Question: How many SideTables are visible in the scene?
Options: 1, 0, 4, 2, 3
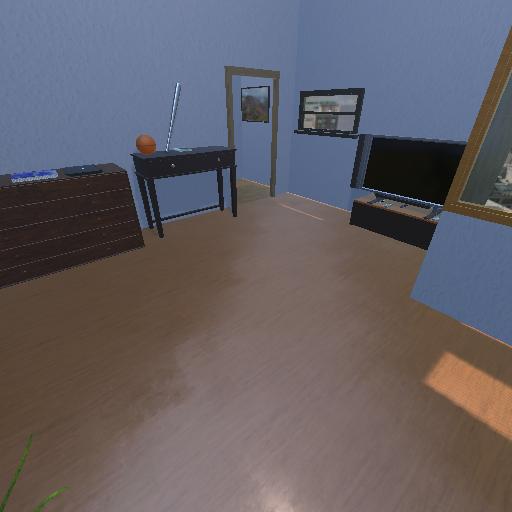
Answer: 1